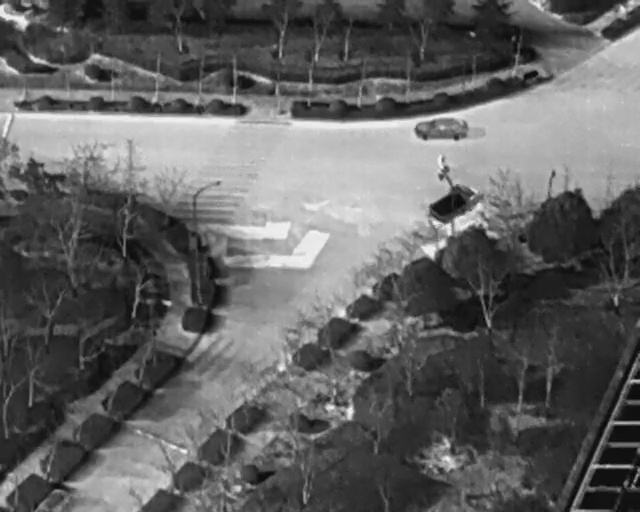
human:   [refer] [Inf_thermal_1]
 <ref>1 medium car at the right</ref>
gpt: <box>[[66, 35, 75, 42, 46]]</box>